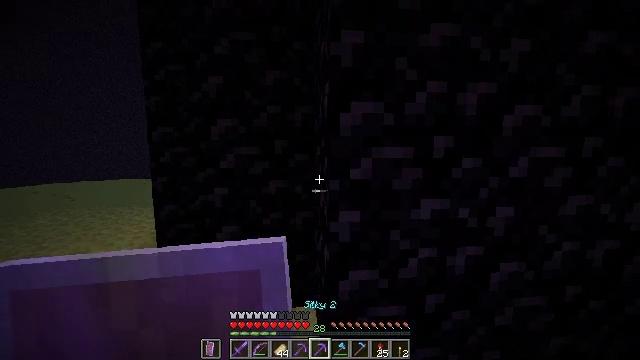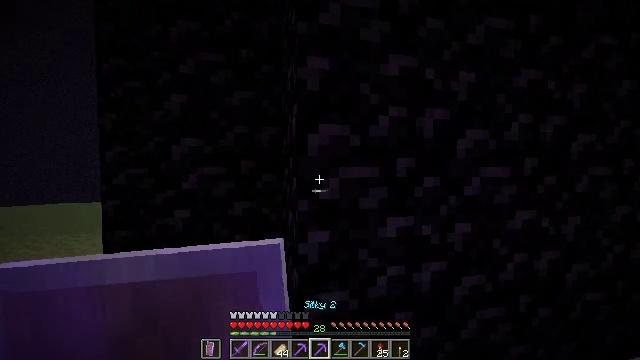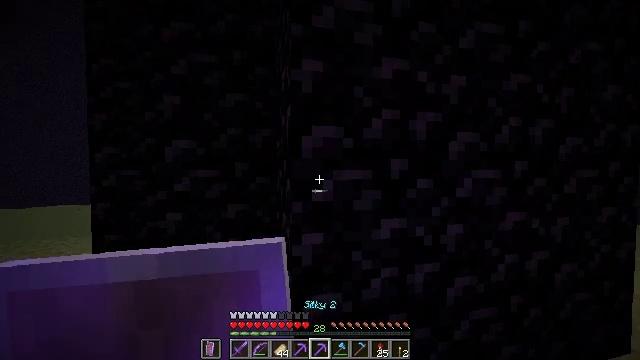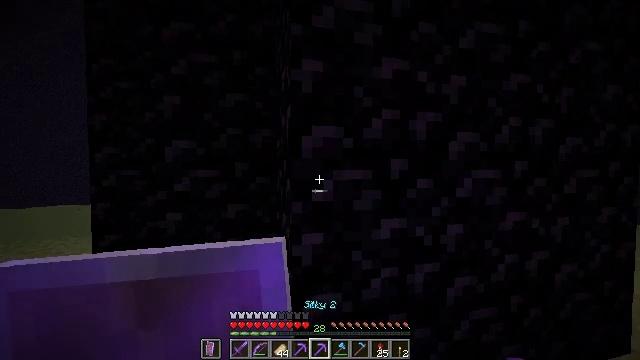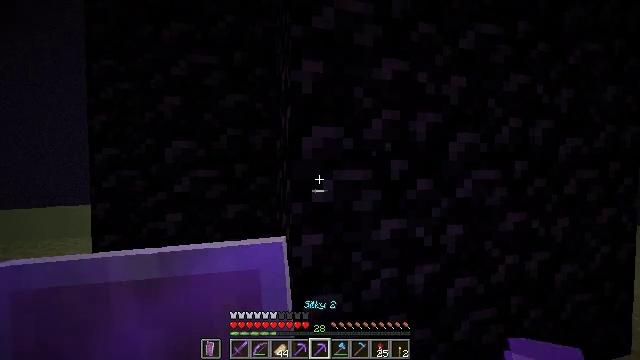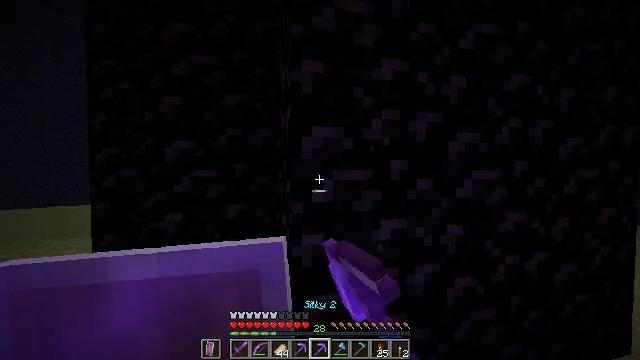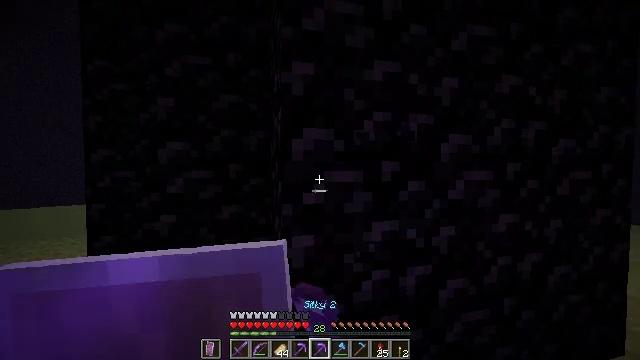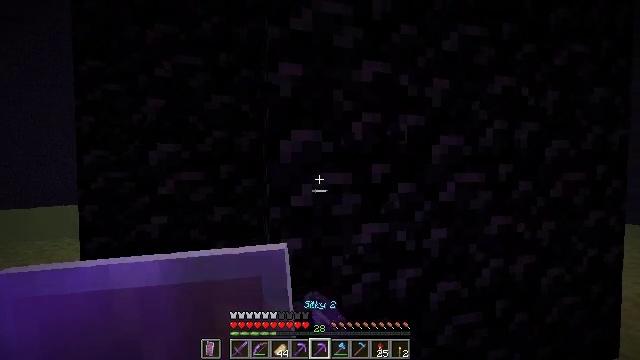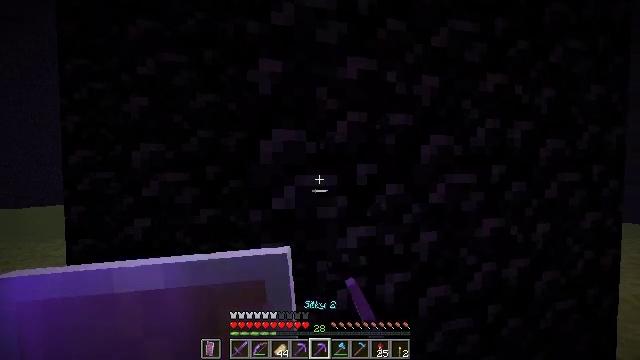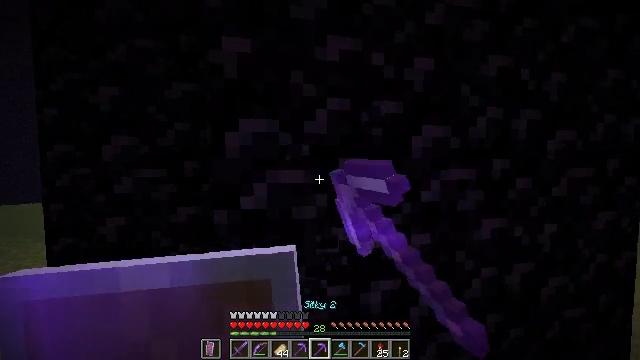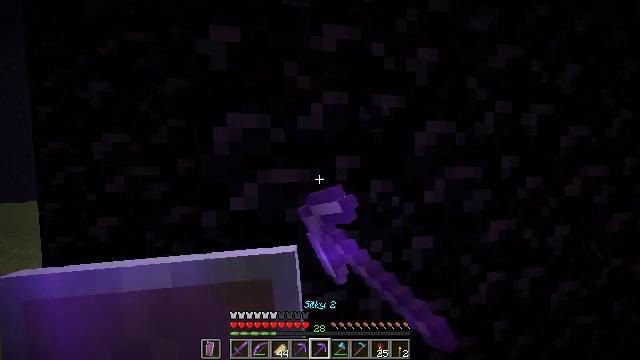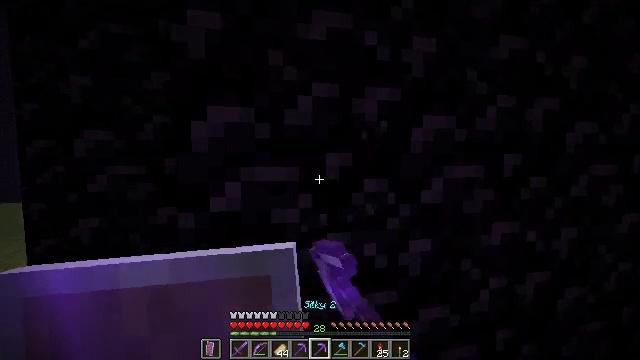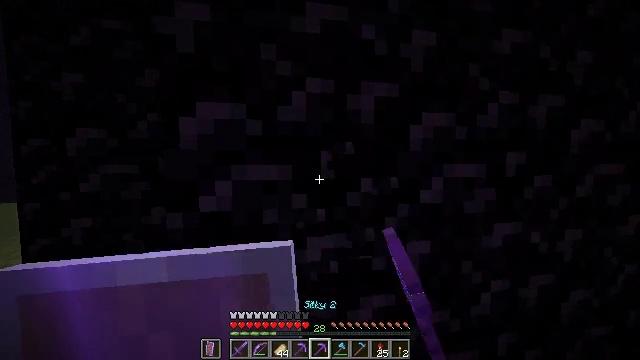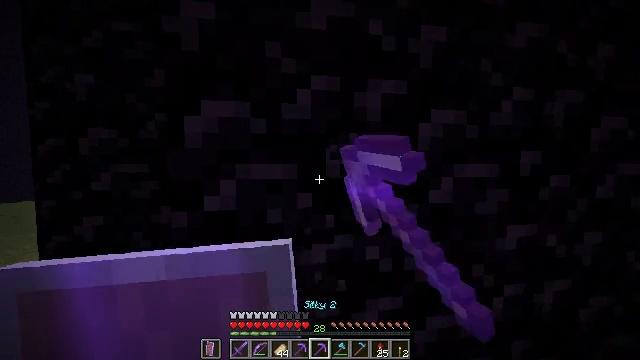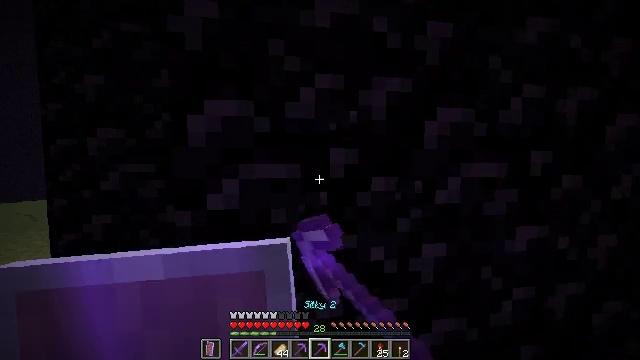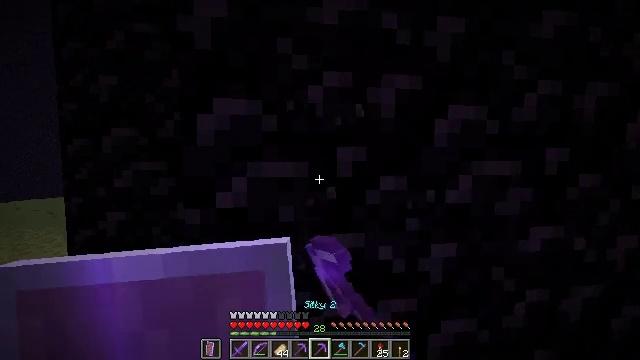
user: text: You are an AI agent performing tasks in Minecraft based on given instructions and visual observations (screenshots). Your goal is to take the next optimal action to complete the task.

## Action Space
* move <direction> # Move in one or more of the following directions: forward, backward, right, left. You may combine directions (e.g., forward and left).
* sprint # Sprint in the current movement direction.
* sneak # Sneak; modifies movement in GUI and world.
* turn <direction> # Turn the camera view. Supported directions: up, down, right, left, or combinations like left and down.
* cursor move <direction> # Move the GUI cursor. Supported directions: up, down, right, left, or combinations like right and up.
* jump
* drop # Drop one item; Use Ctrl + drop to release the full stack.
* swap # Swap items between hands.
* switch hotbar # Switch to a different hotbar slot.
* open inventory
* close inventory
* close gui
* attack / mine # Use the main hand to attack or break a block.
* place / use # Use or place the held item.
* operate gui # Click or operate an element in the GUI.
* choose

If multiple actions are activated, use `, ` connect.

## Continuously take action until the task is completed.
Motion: motion action
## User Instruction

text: Mine the obsidian block.
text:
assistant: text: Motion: turn right and up
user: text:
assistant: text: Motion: turn right
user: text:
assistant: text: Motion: no_op
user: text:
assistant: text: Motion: attack / mine
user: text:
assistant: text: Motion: attack / mine
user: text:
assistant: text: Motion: move right, attack / mine
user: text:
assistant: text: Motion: move forward and move right, attack / mine
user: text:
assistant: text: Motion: move forward and move right, attack / mine
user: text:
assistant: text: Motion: move forward, turn down, attack / mine
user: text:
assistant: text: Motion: attack / mine
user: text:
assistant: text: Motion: attack / mine
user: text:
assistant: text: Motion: attack / mine
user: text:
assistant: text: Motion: turn left, attack / mine
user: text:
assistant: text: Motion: turn left, attack / mine
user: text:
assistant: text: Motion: turn left, attack / mine
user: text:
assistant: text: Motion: attack / mine
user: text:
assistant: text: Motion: attack / mine
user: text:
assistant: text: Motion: attack / mine
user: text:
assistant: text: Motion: attack / mine
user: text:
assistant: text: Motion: attack / mine
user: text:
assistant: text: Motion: attack / mine
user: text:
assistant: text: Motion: attack / mine
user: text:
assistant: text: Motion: attack / mine
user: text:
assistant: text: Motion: attack / mine
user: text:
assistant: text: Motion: attack / mine
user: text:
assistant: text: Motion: attack / mine
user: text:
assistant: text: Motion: attack / mine
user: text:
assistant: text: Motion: attack / mine
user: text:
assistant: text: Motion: attack / mine
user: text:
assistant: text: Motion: attack / mine